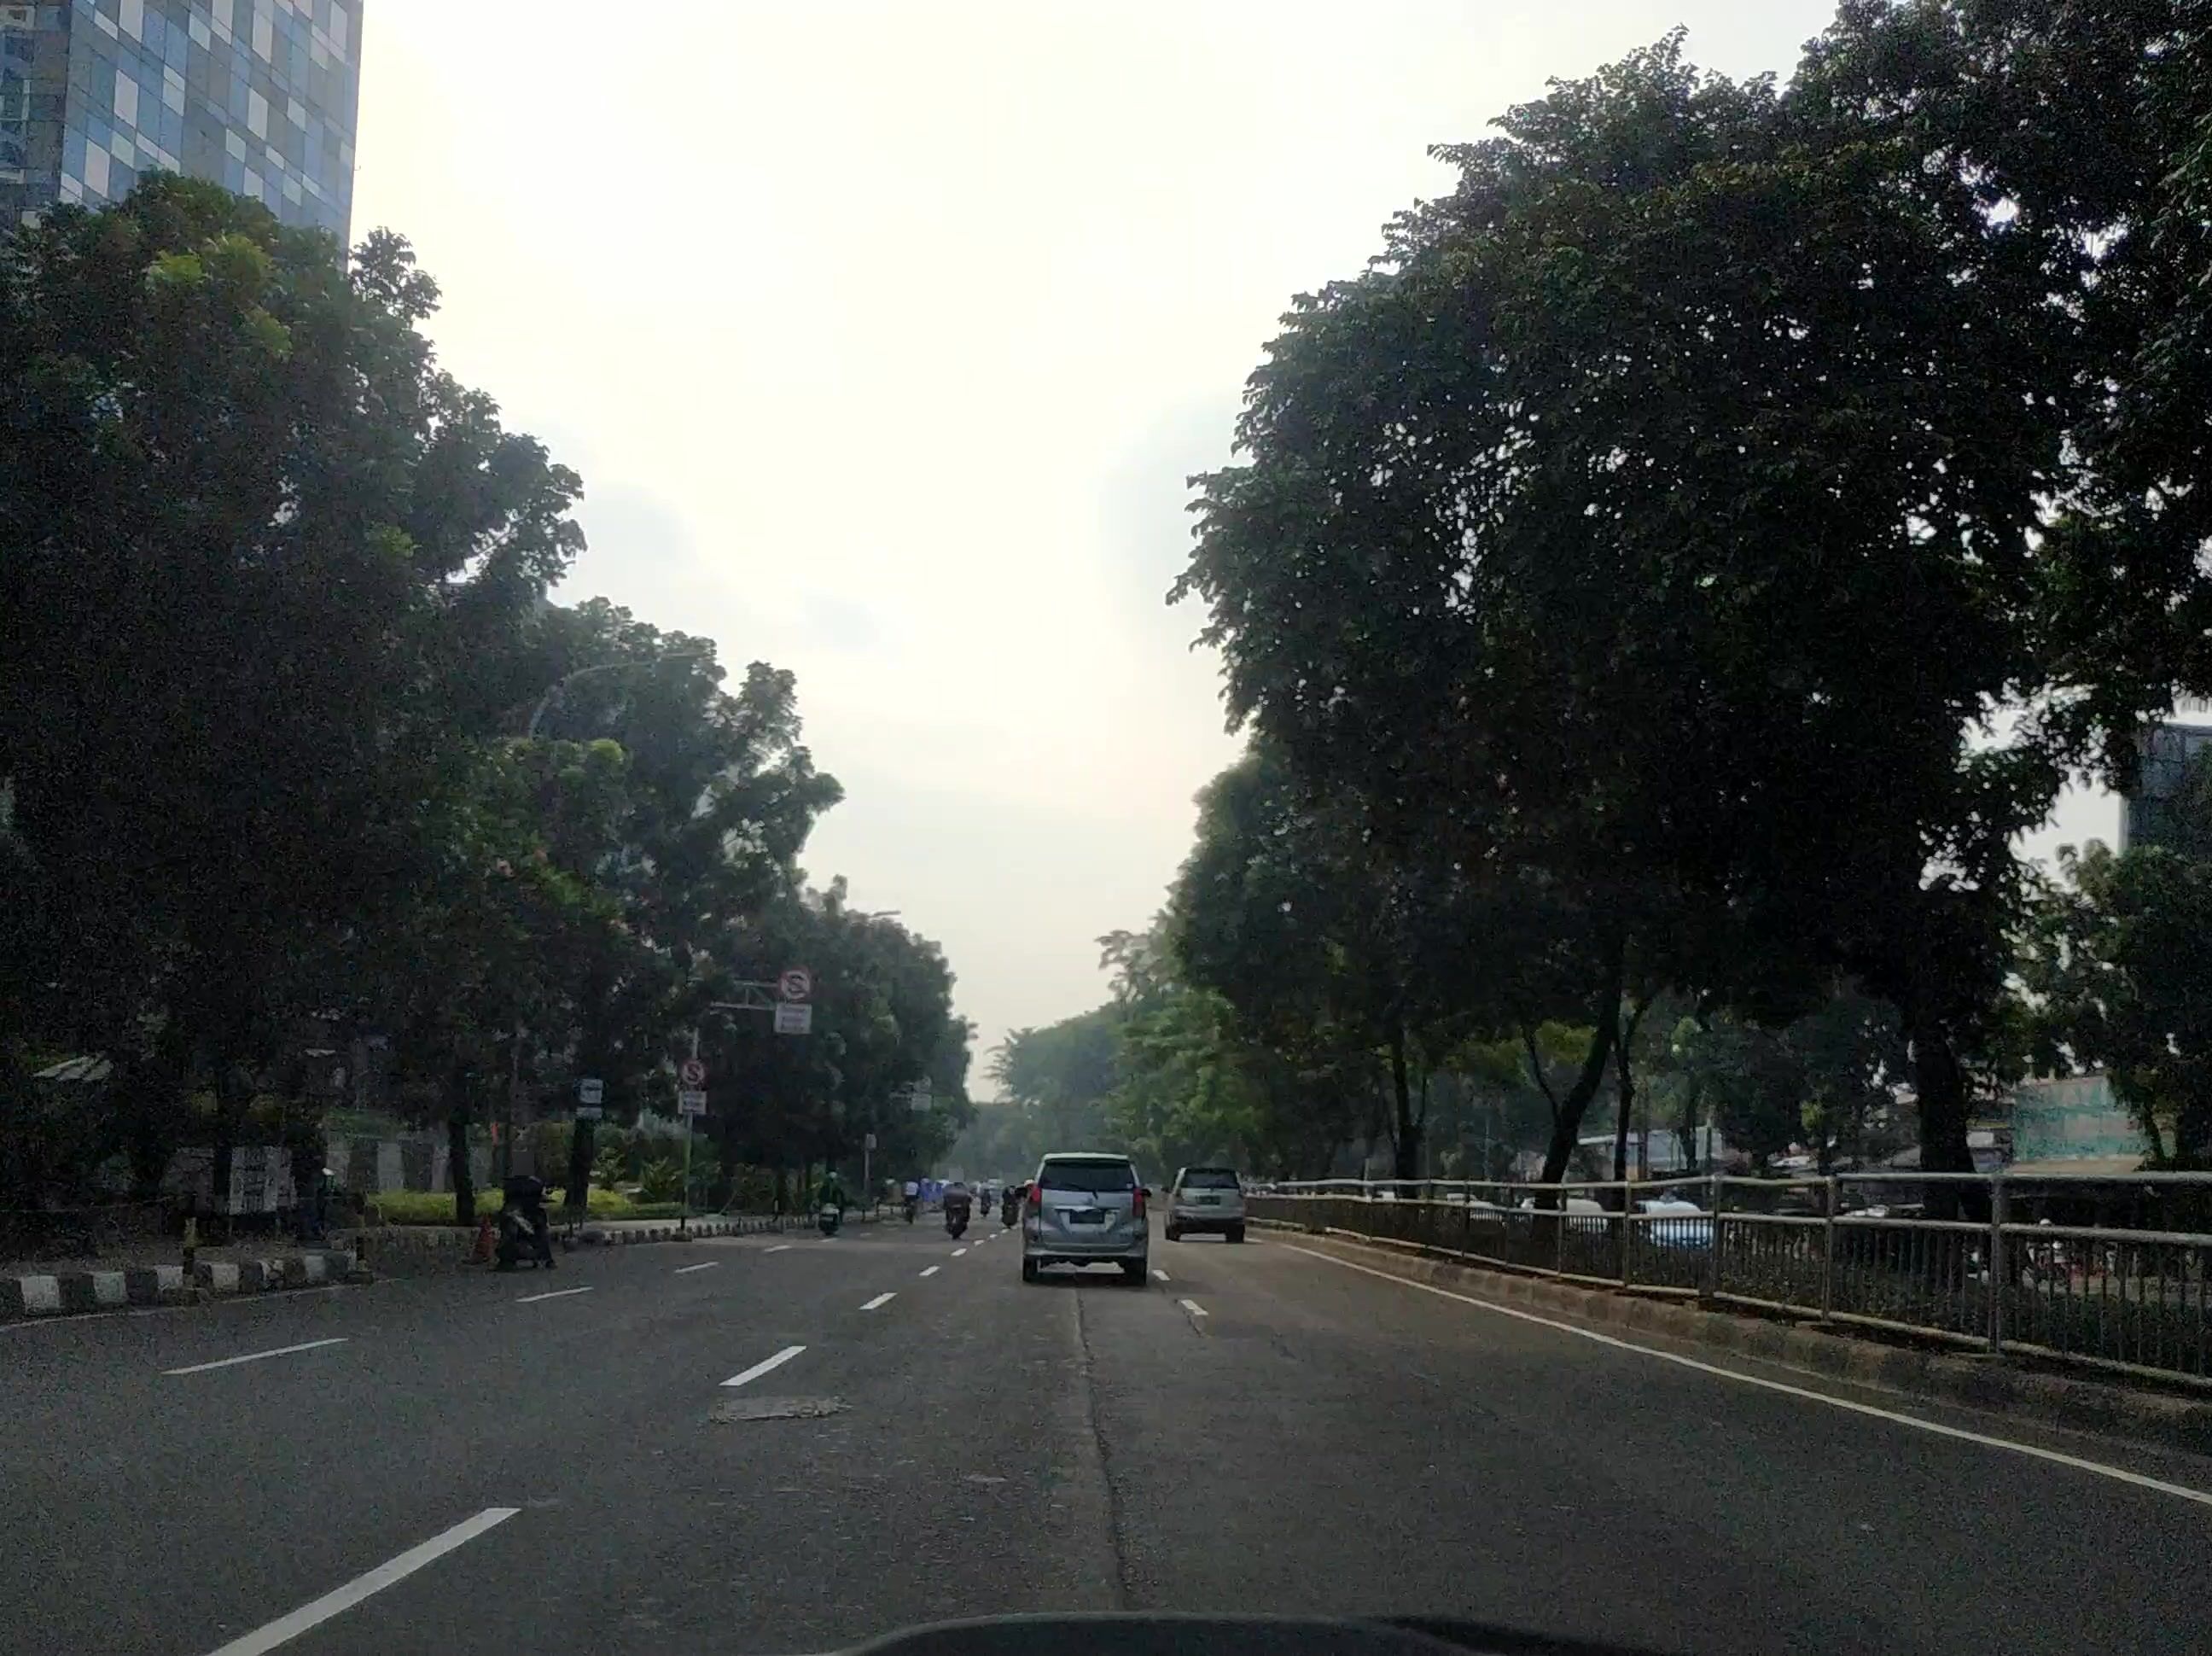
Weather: cloudy
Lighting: day
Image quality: good
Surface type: driving surface
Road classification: service
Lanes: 4
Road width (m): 10
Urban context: urban centre
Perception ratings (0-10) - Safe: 4.26, Lively: 7.7, Beautiful: 8.07, Boring: 4.78, Depressing: 0.86, Wealthy: 7.39